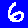
Digit: 6